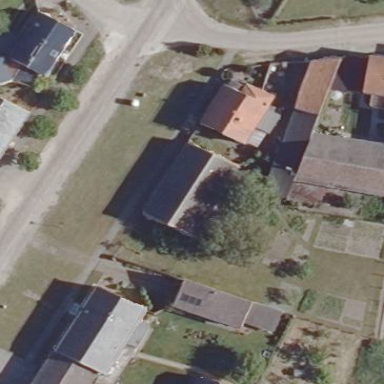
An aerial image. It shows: Part of building.